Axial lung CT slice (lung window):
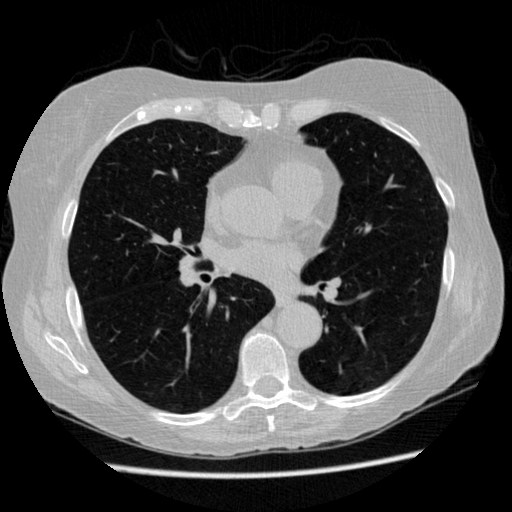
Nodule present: no